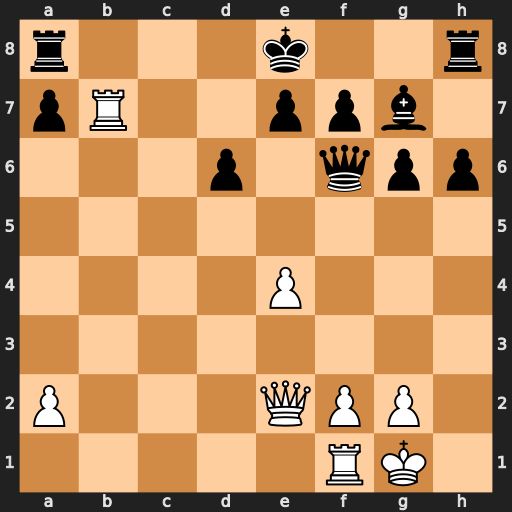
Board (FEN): r3k2r/pR2ppb1/3p1qpp/8/4P3/8/P3QPP1/5RK1
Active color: w
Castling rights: kq
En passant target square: -
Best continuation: Qb5+ Kf8 Rb8+ Rxb8 Qxb8#